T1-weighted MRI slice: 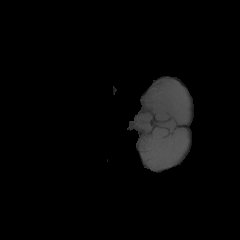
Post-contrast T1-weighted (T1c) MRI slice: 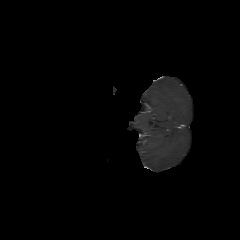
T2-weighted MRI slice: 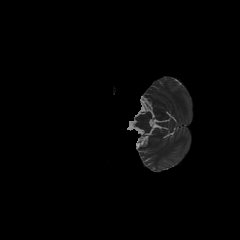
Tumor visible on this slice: no